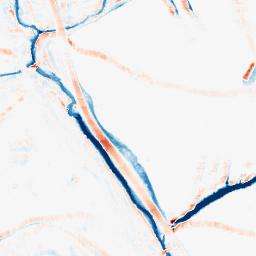
Category: morphological
Decomposition family: morphological_square
Decomposition parameters: operation: average
size: 10
Upsampling method: sinc_hamming
Upsampling parameters: scale: 4
kernel_size: 16
Upsampling scale: 4